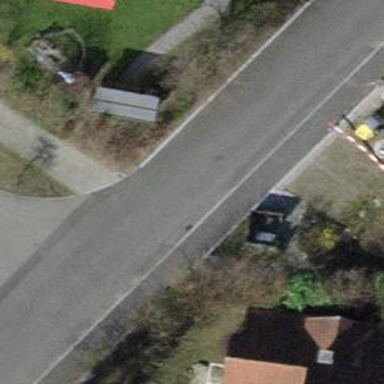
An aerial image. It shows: Footway made of paving stones.